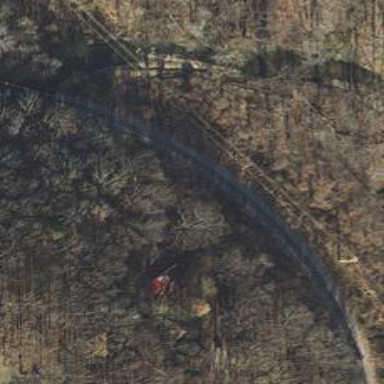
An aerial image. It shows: Railway track.